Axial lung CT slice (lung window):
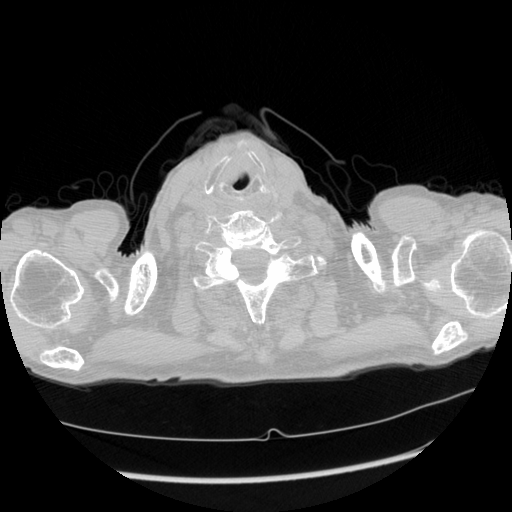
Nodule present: no